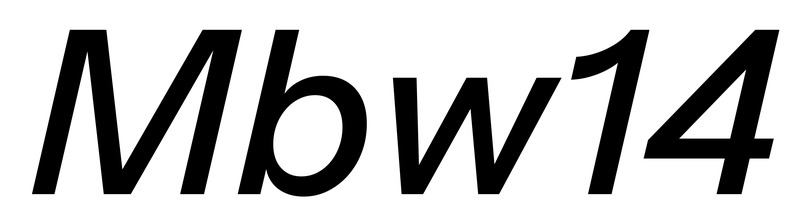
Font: InstrumentSans-Italic_Medium_Italic